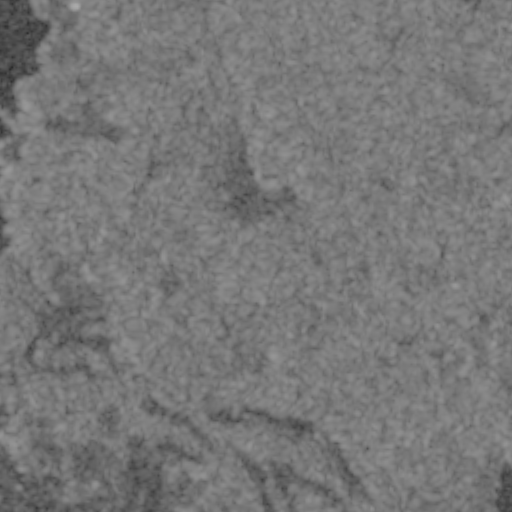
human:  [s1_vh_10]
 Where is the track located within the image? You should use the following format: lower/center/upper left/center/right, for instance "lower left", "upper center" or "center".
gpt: The track is located in the lower left of the image.
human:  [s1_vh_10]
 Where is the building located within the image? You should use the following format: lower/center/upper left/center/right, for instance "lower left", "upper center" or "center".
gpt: There is no building in the image.

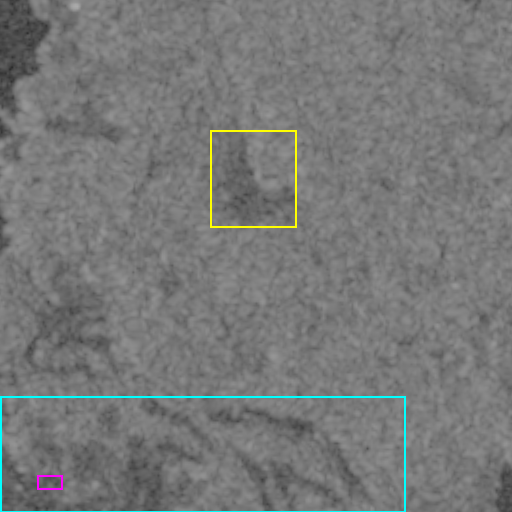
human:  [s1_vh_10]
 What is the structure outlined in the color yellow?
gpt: The structure outlined in yellow is a crop field.
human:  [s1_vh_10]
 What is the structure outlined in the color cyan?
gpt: The structure outlined in cyan is a park.
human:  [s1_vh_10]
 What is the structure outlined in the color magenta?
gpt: The structure outlined in magenta is a track.
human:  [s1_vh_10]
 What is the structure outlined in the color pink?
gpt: There is no pink outline.